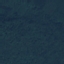
Land use / land cover: Forest